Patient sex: M
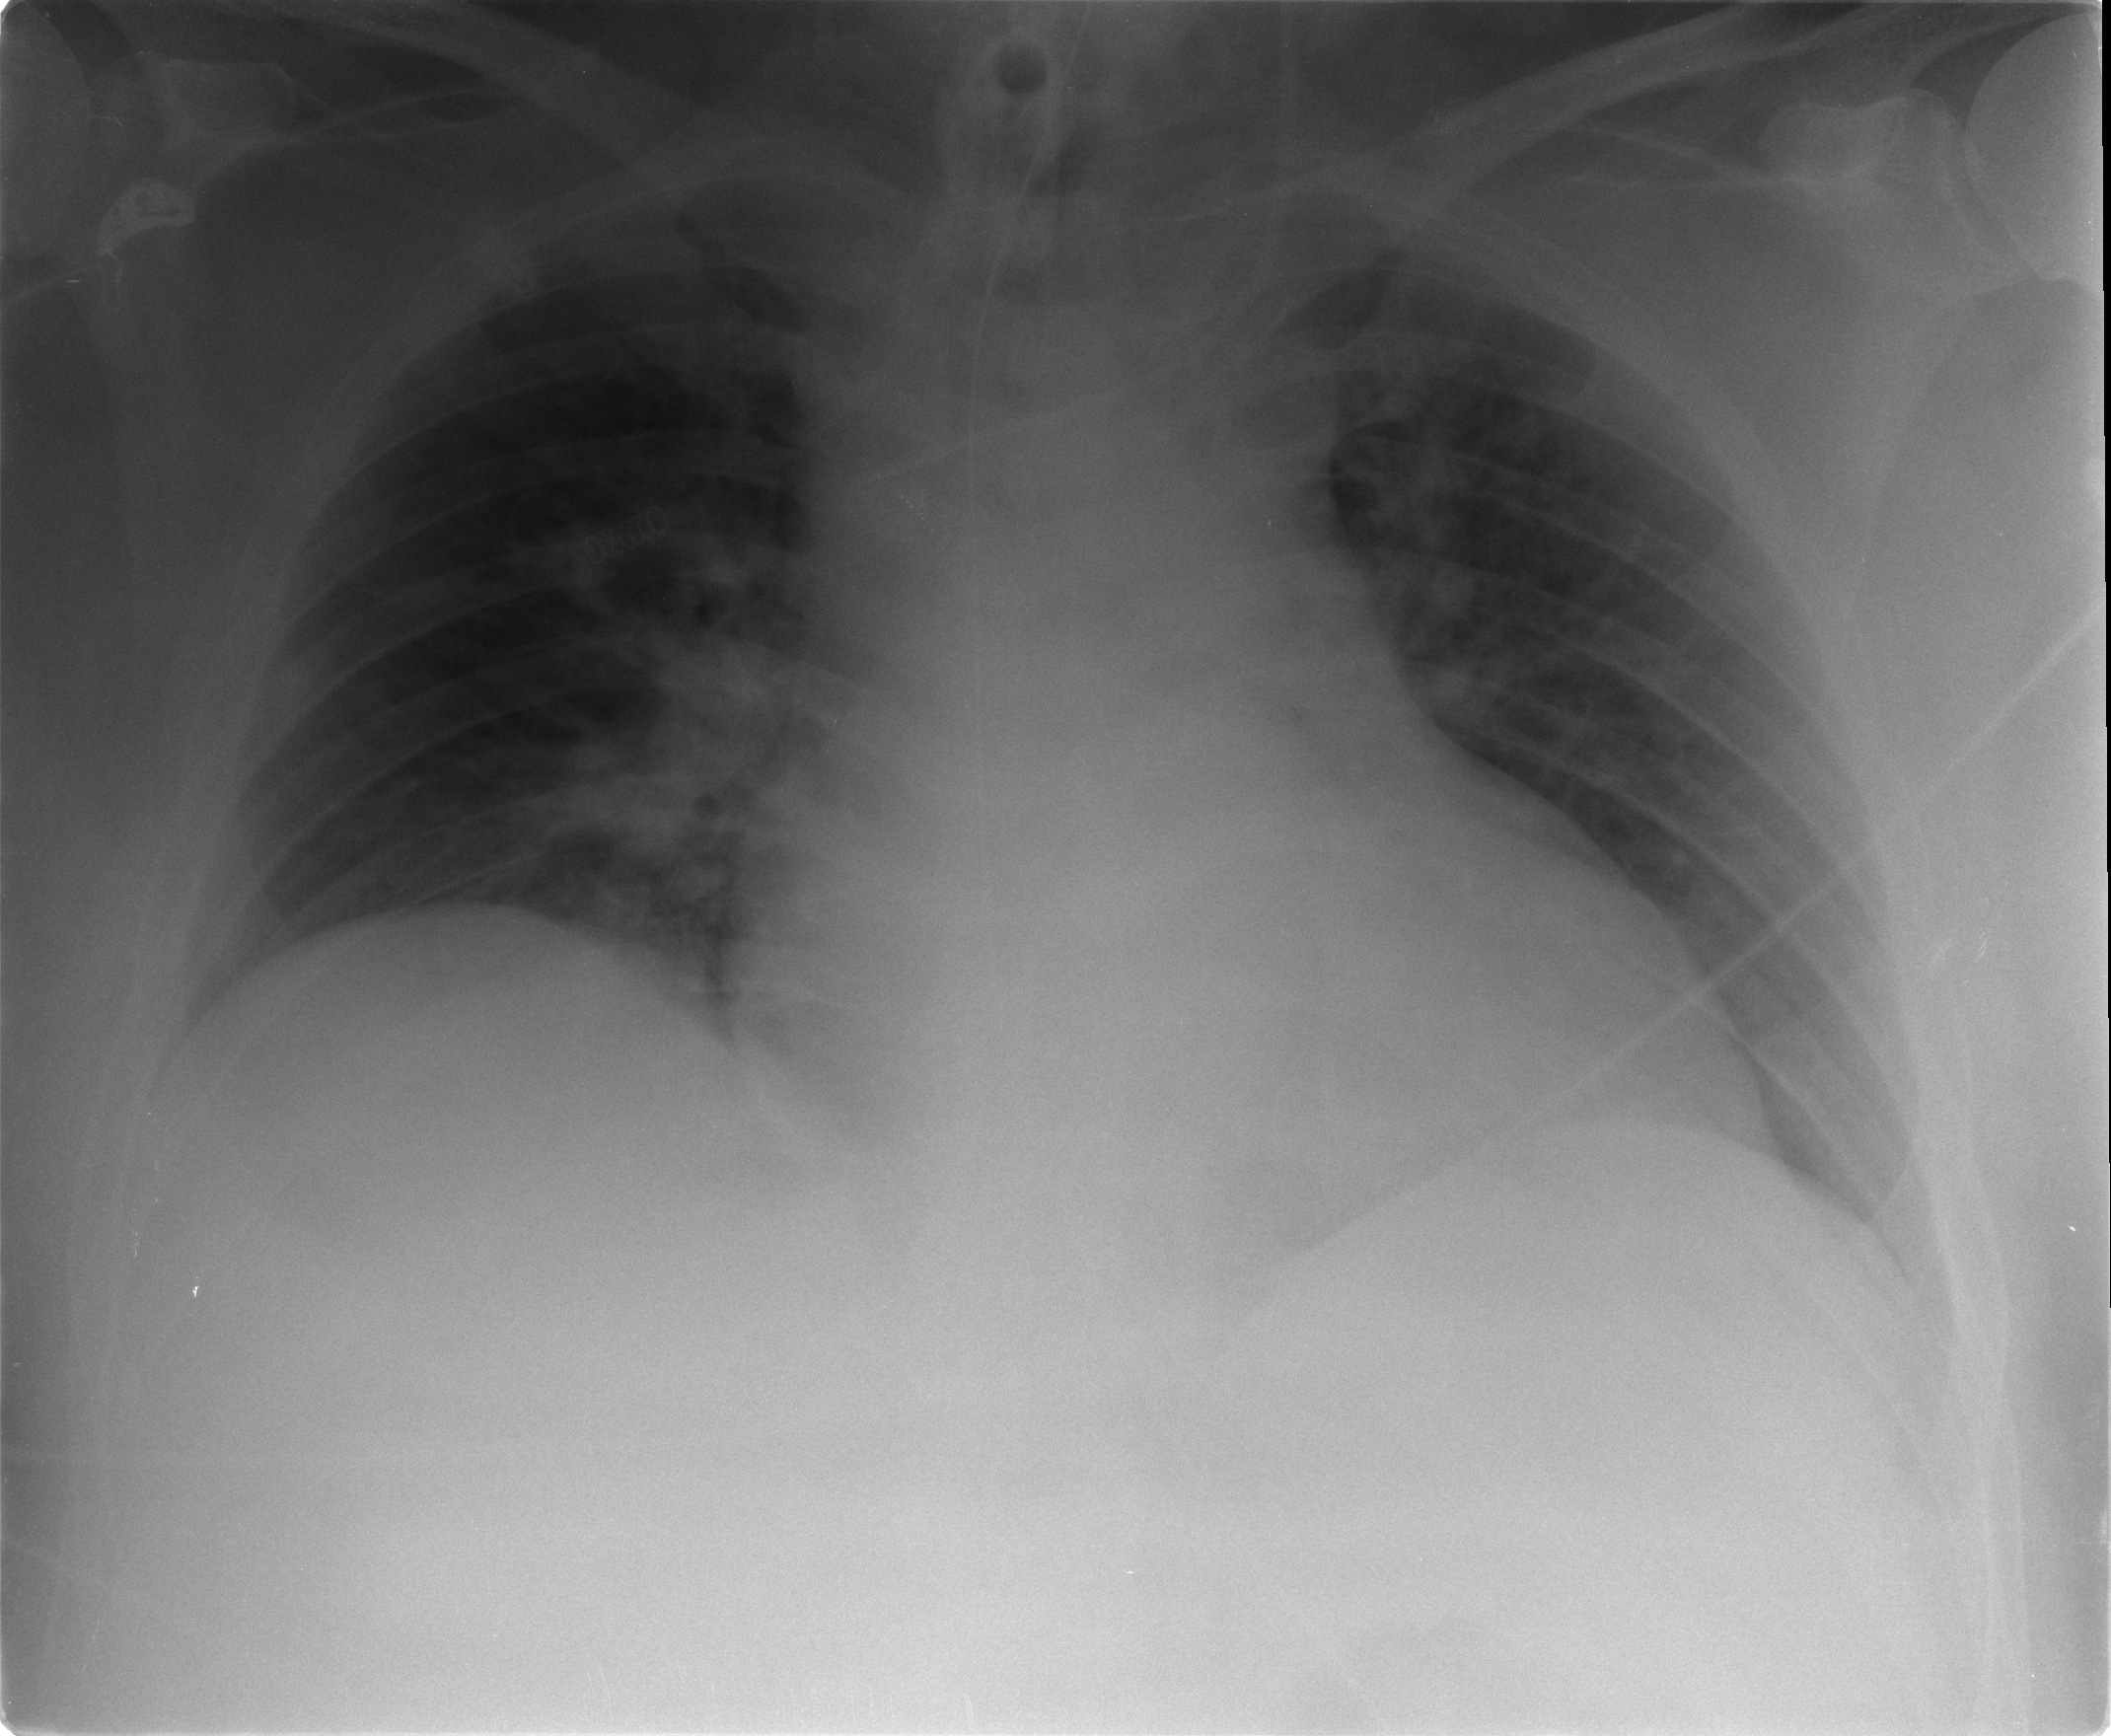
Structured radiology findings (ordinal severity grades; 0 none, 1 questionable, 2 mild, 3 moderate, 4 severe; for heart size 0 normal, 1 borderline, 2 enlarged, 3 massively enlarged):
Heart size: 2
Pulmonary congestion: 2
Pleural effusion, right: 0
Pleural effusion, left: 0
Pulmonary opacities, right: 0
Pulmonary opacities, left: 0
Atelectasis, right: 1
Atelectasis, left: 0